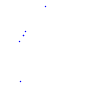
Particle: proton